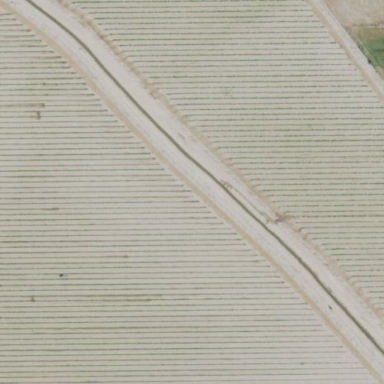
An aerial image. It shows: Orchard.